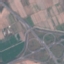
Land use / land cover class: Highway